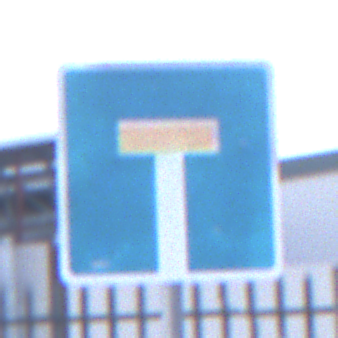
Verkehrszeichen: Sackgasse
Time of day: SunriseSunset
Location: Outdoor (Suburban)
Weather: PartlyCloudy
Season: NotSpecified
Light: Natural